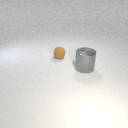
small brown rubber sphere behind large gray metal cylinder